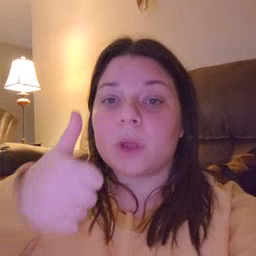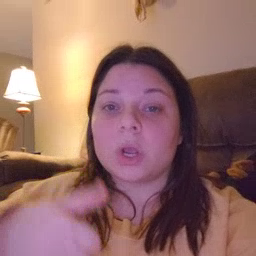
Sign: tomorrow